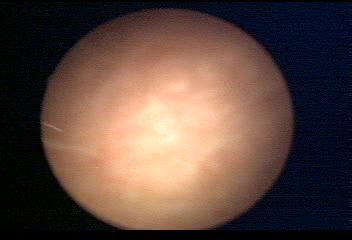
Modality: WLC
Class: Normal mucosa
Bladder cancer association: No